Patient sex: M
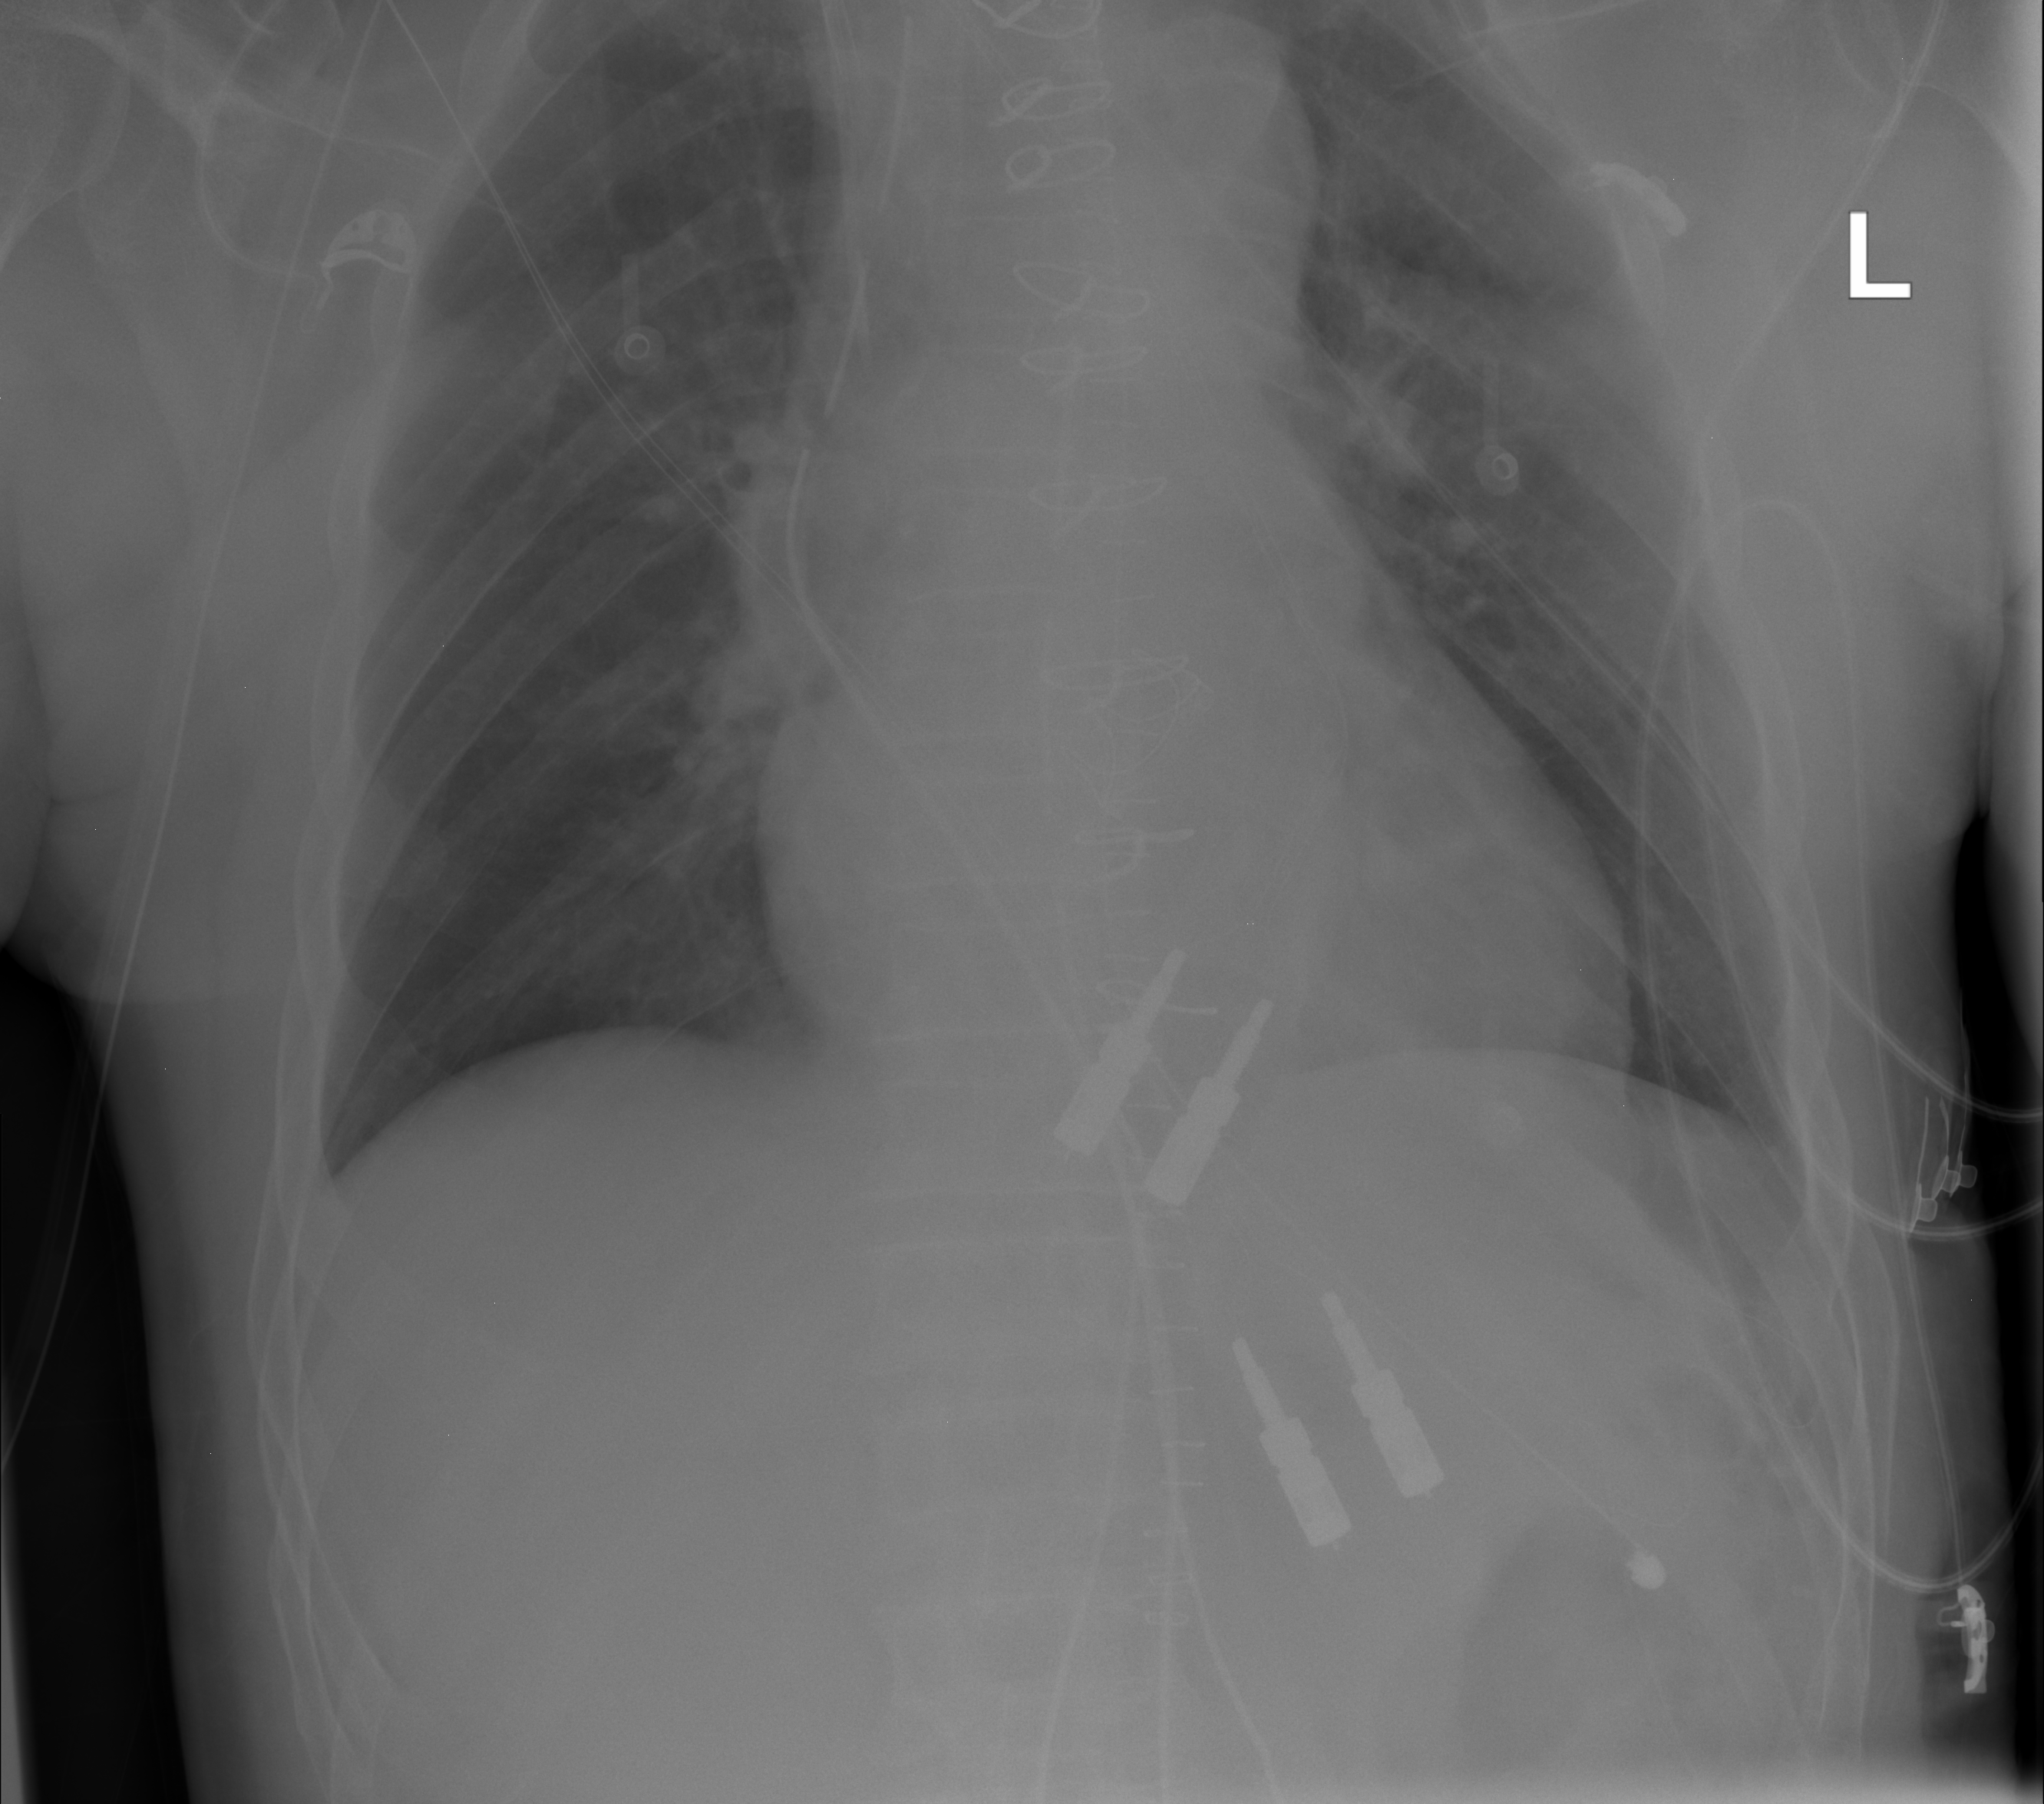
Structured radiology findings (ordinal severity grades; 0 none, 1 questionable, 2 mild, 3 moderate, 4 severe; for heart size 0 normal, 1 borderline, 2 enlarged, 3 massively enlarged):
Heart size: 0
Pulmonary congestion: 2
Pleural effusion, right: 0
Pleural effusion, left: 0
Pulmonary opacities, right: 0
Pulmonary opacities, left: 0
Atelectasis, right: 0
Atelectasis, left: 0